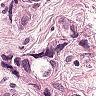
Metastatic tissue present: yes